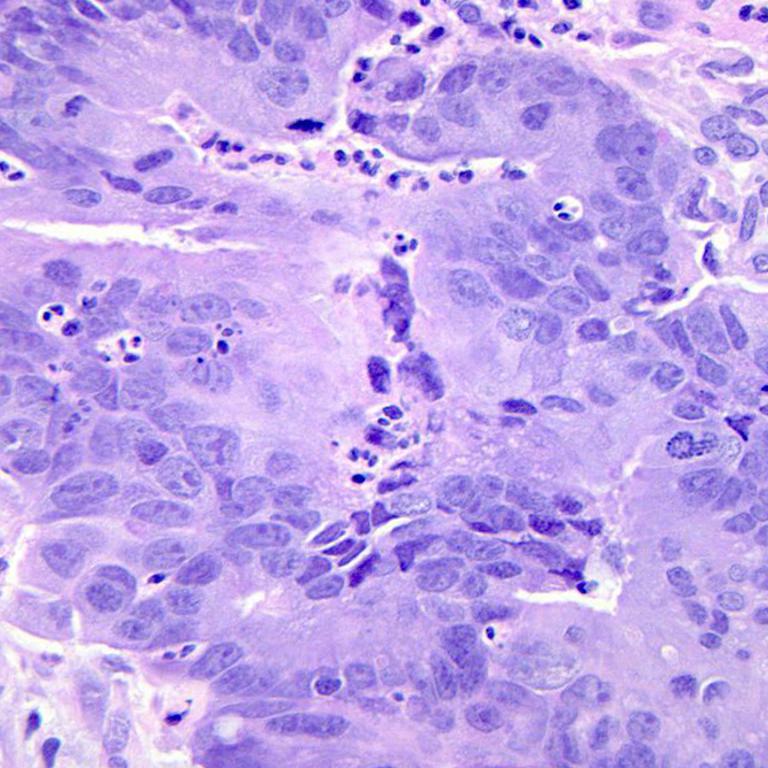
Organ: colon
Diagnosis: adenocarcinomas